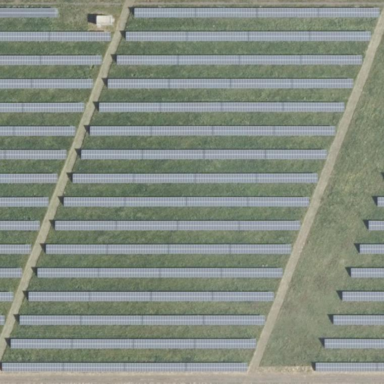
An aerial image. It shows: Solar power generator using photovoltaic method with solar photovoltaic panel types.